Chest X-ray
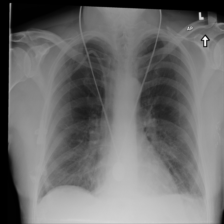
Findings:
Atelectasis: negative
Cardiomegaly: negative
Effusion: negative
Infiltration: negative
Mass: negative
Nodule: negative
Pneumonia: negative
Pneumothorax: negative
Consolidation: negative
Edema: positive
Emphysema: negative
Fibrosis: negative
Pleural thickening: negative
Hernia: negative